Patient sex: M
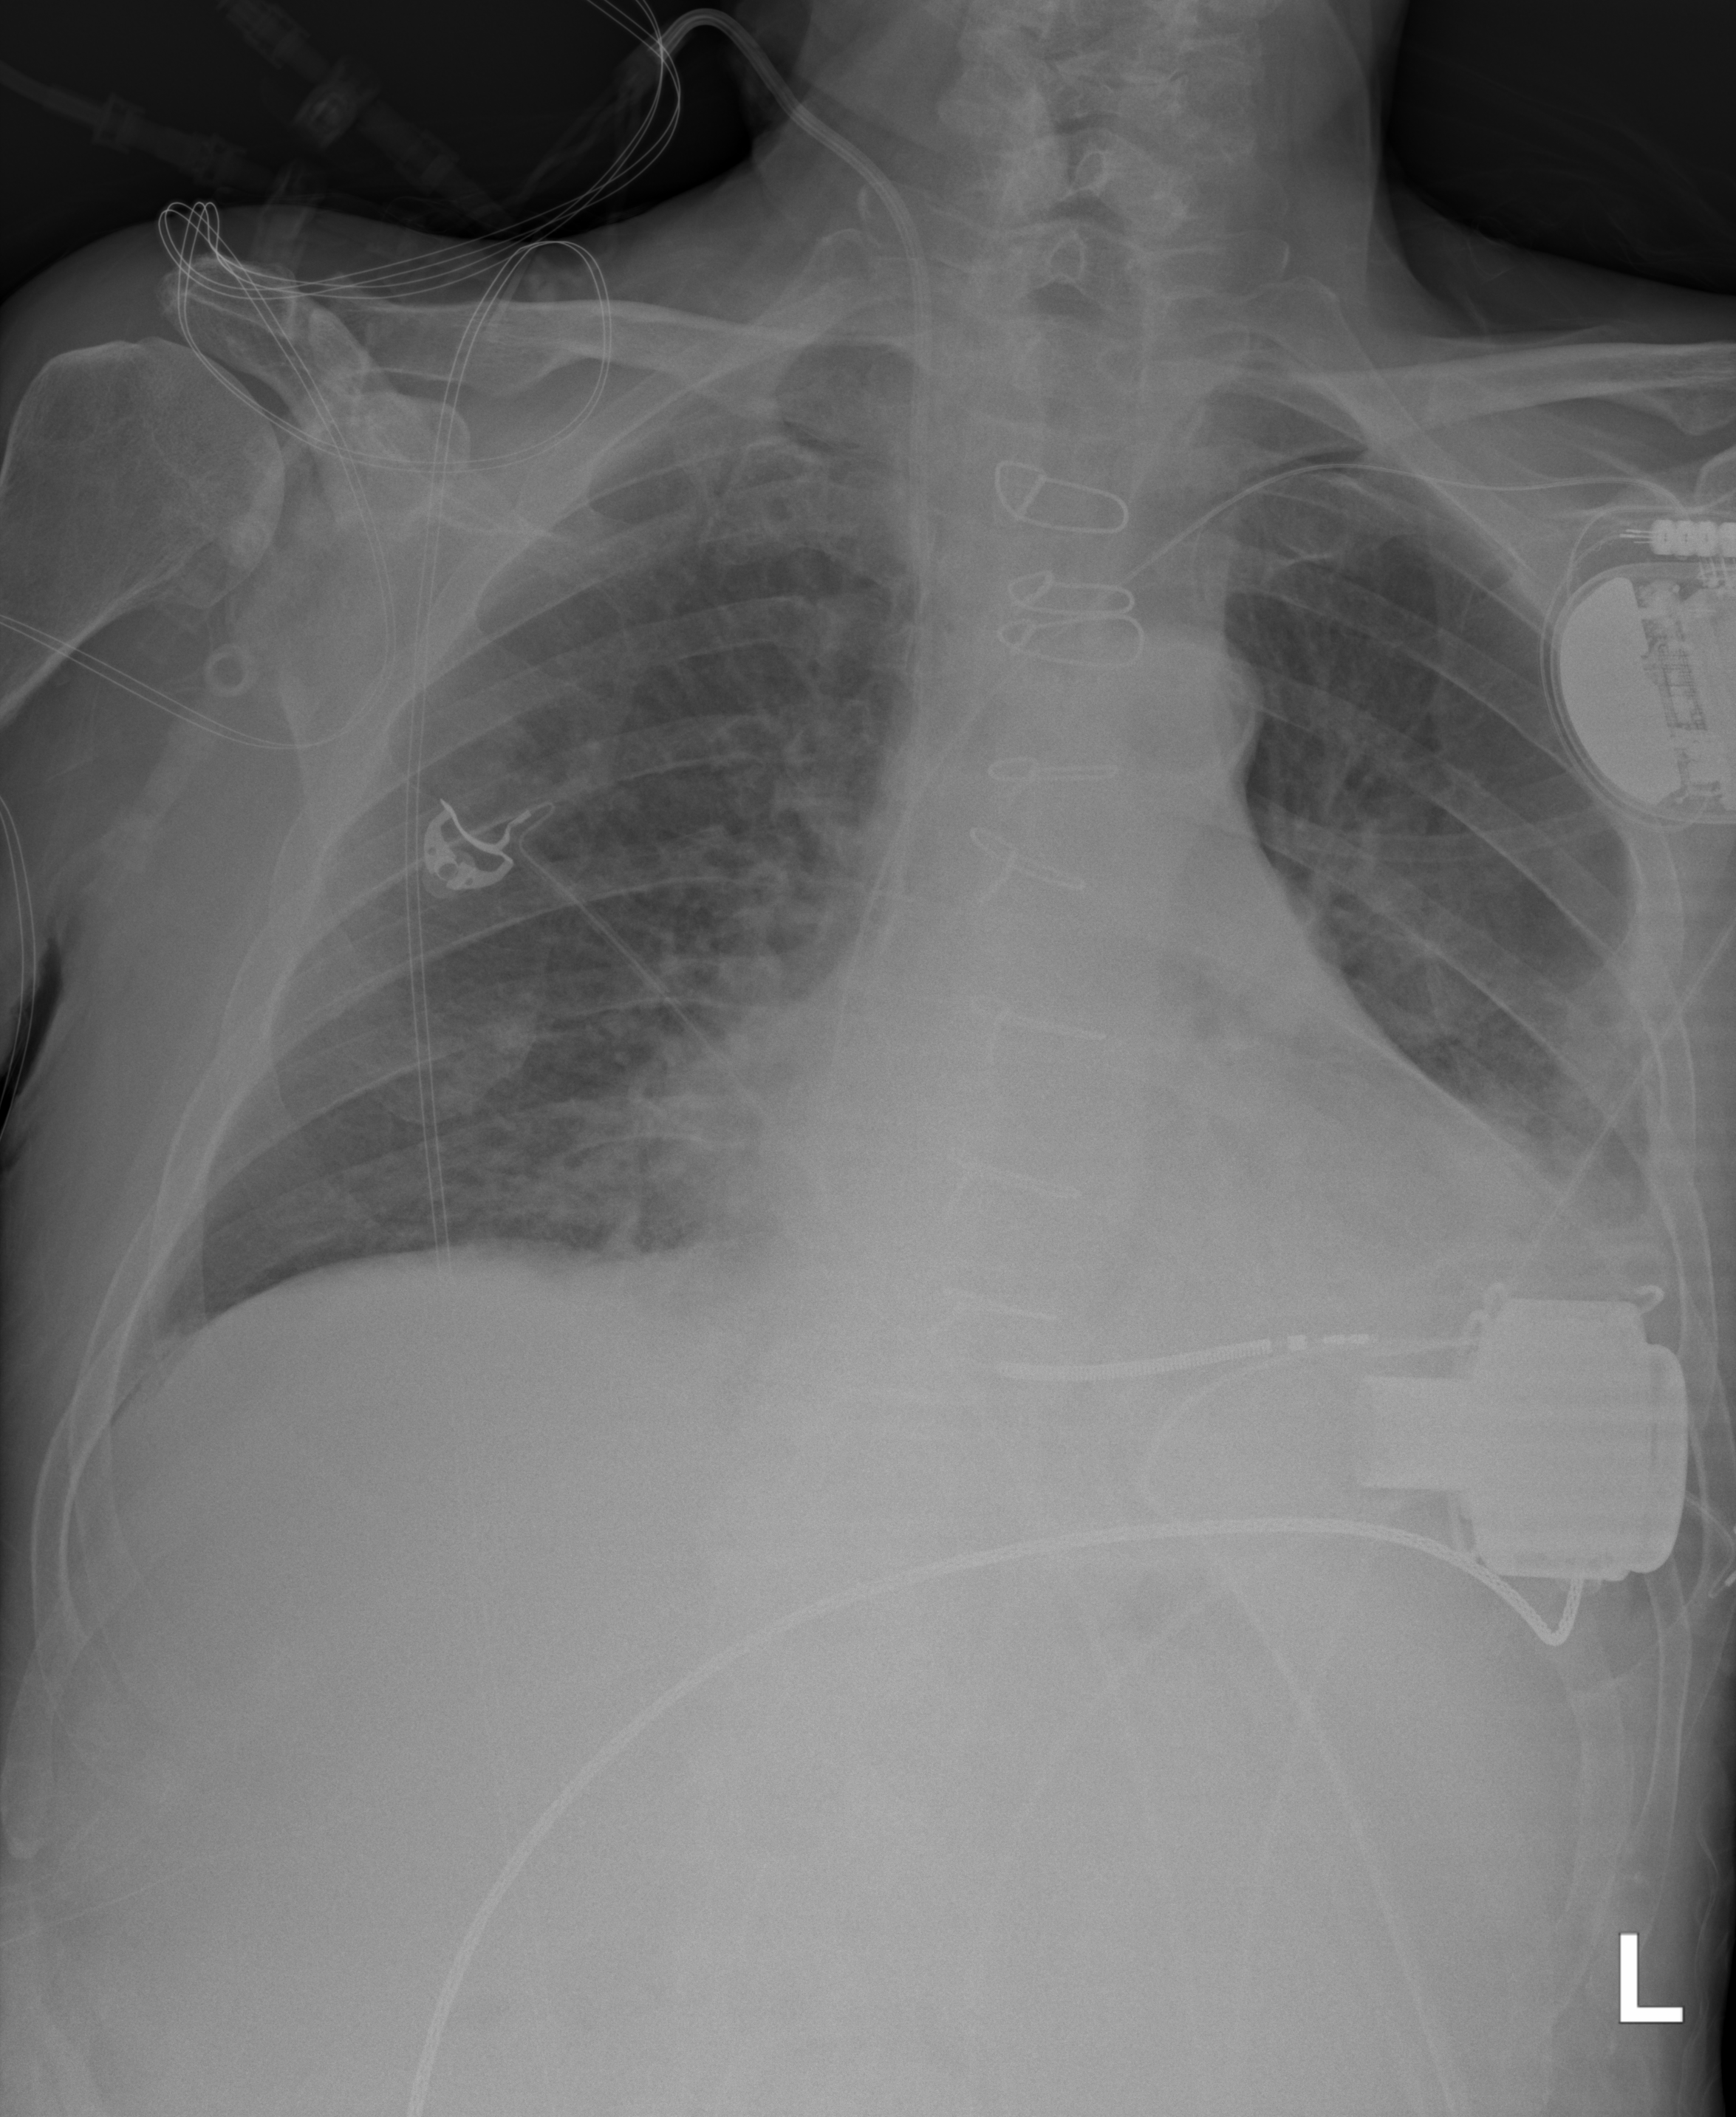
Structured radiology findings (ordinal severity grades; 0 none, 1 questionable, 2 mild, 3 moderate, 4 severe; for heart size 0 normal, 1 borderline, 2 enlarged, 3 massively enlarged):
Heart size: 2
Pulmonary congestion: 2
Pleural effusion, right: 0
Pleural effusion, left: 2
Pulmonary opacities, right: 1
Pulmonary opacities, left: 1
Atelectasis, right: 0
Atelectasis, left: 2